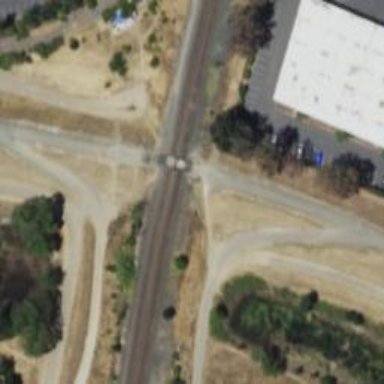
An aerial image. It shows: Crossing for the railway.